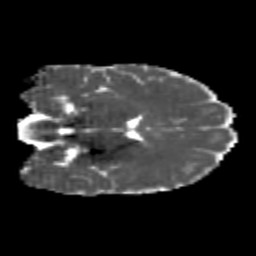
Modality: MD
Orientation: coronal
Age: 25
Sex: female
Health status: healthy
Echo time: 0.074 s